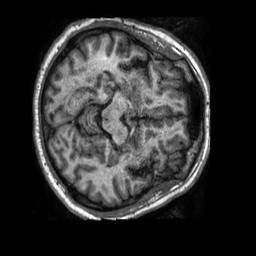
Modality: T1w
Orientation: axial
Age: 49
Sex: male
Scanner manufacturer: philips
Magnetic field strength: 1.5 T
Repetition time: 0.008382 s
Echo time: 0.003845 s